Question: I declared 'rel="value"' attribute for '<li>' element in DTD like this:
'''
<!DOCTYPE HTML PUBLIC "-//W3C//DTD HTML 4.01 Transitional//EN" "http://www.w3.org/TR/html4/loose.dtd" [<!ATTLIST li rel CDATA #IMPLIED>]>
'''
After that my code with '<li rel="value"></li>' was valid, but I got another issuer: Browser renders '"]>"' character in document.
How to fix this?

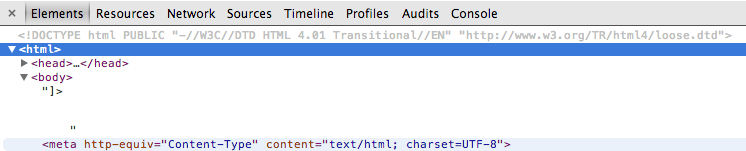
Answer: You should not use an internal subset in a doctype declaration, because browsers do not understand it, or DTDs at all.
If you use a simple added attribute, for some reason, it is often best to just be careful enough with it, or "check it manually". But to perform DTD-based validation, you would need to construct an external DTD, based on the DTD you wish to use as basis, and with the extra markup added into it. In this case, you would copy the HTML 4.01 Transitional DTD and replace
'''
<!ATTLIST LI
%attrs;>
'''
by
'''
<!ATTLIST LI
rel CDATA #IMPLIED
%attrs;>
'''
(That is, you need to provide the full list of allowed attributes, with your custom attribute added, instead of declarign an attribute list that allows your attribute [unless that's what you really want].)
You would then use a doctype declaration that refers to your modified copy by its URL, with
'''
<!DOCTYPE HTML SYSTEM "dtdurl">
'''
where dtdurl is an absolute URL for the DTD. More info: <URL>.
It is generally not advisable to add attributes of your own, as they may clash with attributes that might be added to HTML in some future version. According to HTML5 drafts, attributes with names starting with 'data-' are meant for site-specific use and will never have any publicly defined meaning, so 'data-rel' would be safer than 'rel'.